Question: The bar I'm looking for is the separator bar between the editor area and the debug area:

Specifically, I want the buttons to have no borders and I want to have the vertical separator (to the left of 'No Selection').
I haven't done any AppKit stuff in Mountain Lion yet, so before I start implementing my own custom control, I was wondering if I have overlooked a new control (or options for existing controls), or otherwise if somebody has already implemented a custom control that does this?
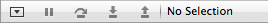
Answer: Its just NSButtons with a custom background image (which is the silver effect) and the "Image" which is the control image.
A quick look inside Xcode.app/Contents/OtherFrameworks/DevToolsInterface.framework/Versions/A/Resources will show you the relevant images.